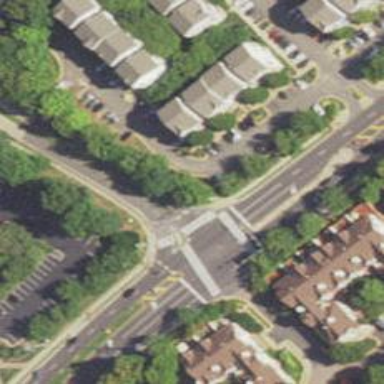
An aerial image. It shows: Marked road crossing.